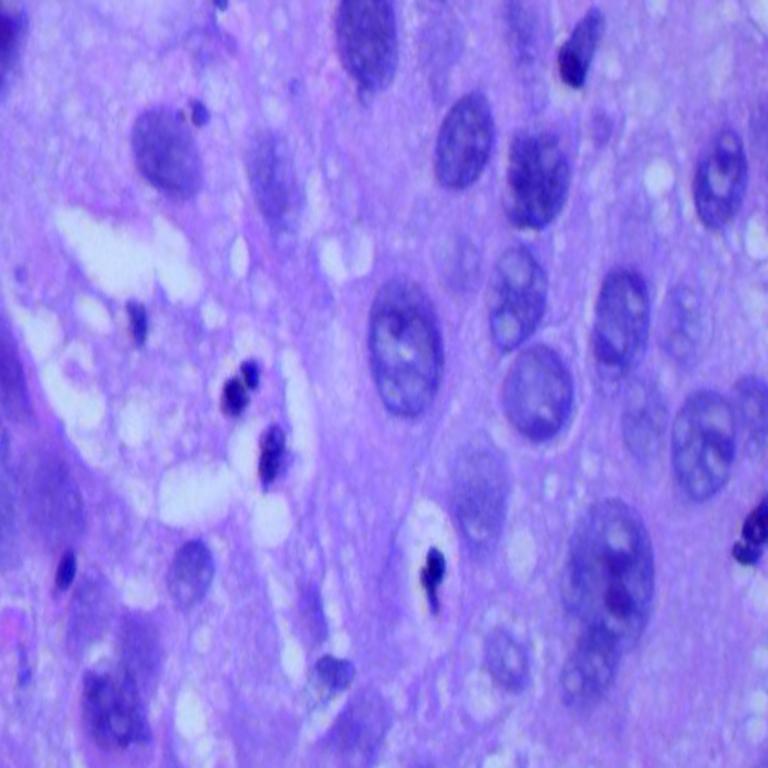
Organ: lung
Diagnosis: squamous carcinomas